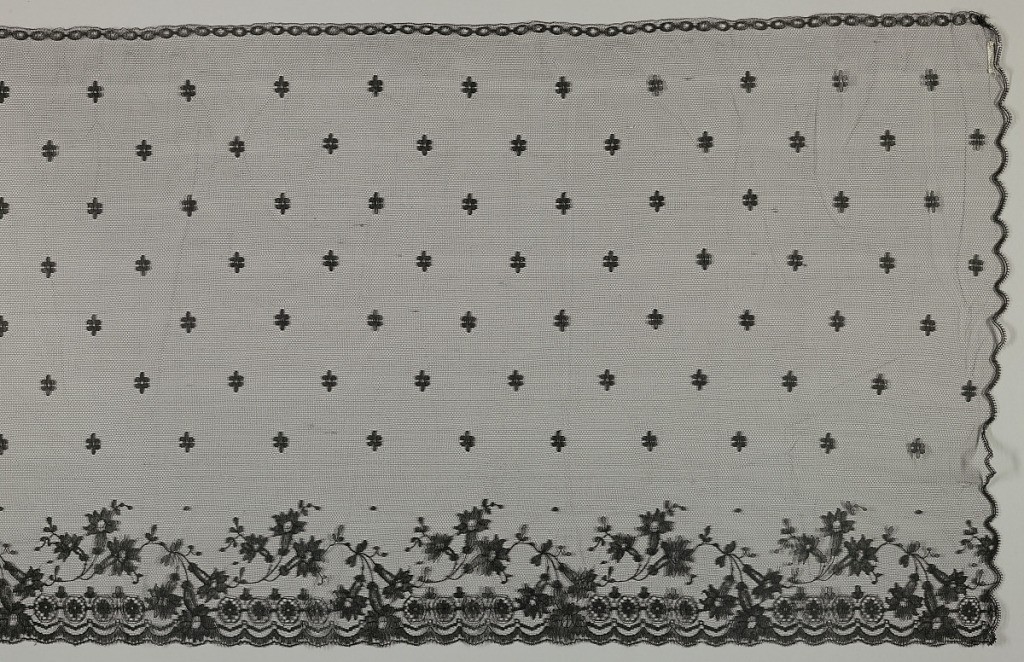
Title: Bonnet veil
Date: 1850–1900
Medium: Technique: machine made
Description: Bonnet veil with flowering sprays along the bottom border. The area above is sprinkled with conventionalized flowers. Three sides are scalloped and the fourth is fitted with a drawstring.